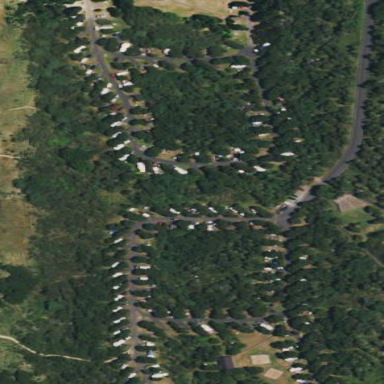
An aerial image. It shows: Campsite for tourism.